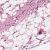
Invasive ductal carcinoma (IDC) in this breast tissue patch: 0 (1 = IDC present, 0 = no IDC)